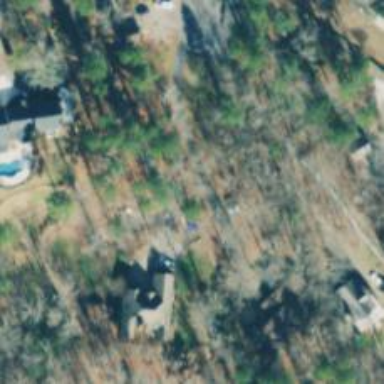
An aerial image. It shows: Driveway leading to service road.